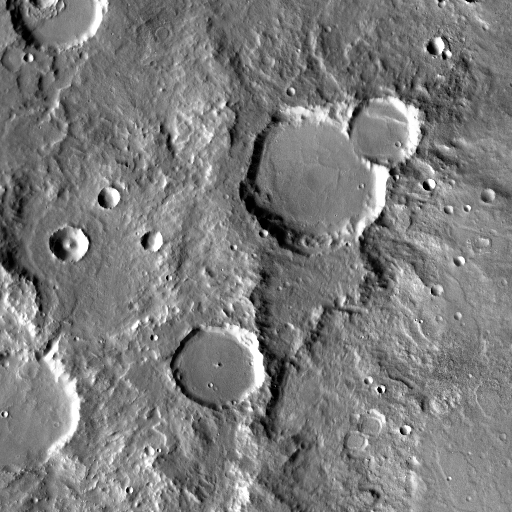
Crater classes present: Background, Other, Buried, Secondary